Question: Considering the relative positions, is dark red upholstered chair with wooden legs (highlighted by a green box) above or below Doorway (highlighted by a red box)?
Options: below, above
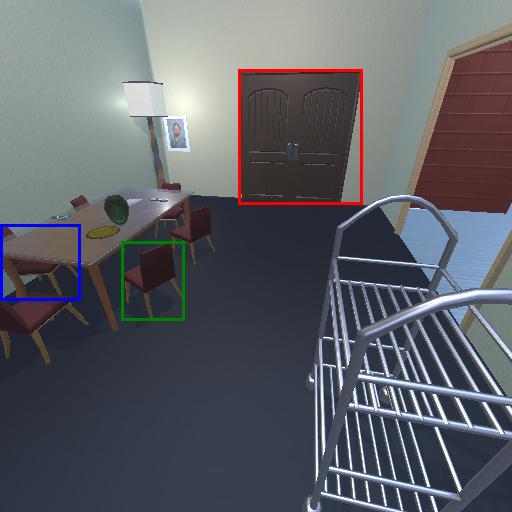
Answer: below